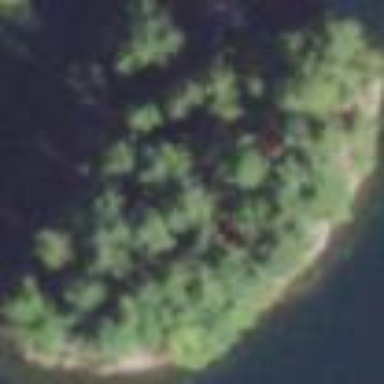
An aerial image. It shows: Islet.